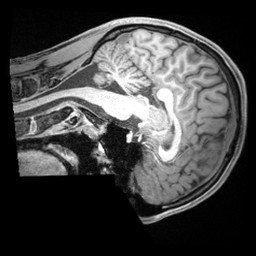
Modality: T1w
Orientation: sagittal
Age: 19
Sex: male
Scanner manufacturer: siemens
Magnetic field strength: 3 T
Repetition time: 1.68 s
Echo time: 0.00188 s